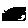
Label: sun